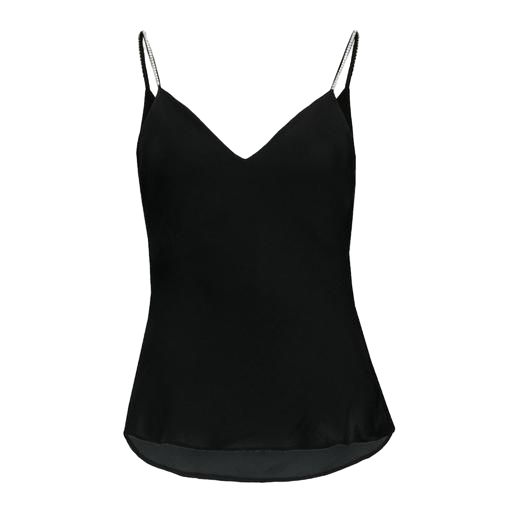
black chelsea cami, black samantha camisole, black v-neck cami, white background